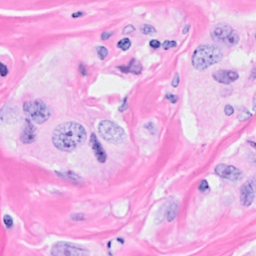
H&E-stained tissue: Breast